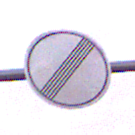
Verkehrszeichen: EndeSaemtlicherBegrenzungen
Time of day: SunriseSunset
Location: Outdoor (Nature)
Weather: PartlyCloudy
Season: NotSpecified
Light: Natural